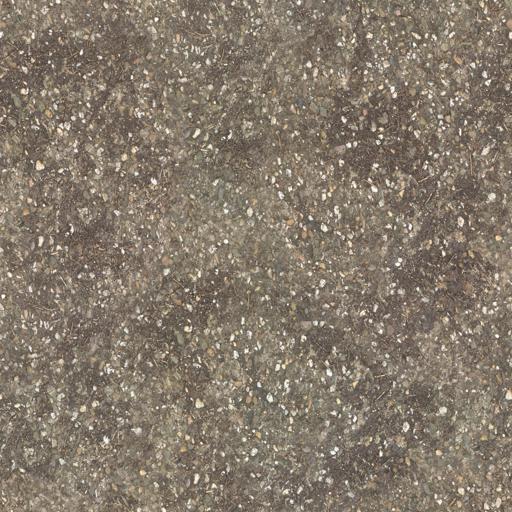
Tags: dirt dirty gravel ground pebbles